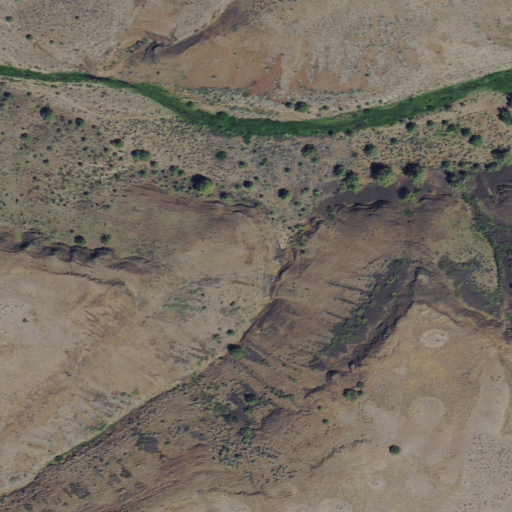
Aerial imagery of valley in Oregon named Rock Corral Canyon containing shrub and grassland